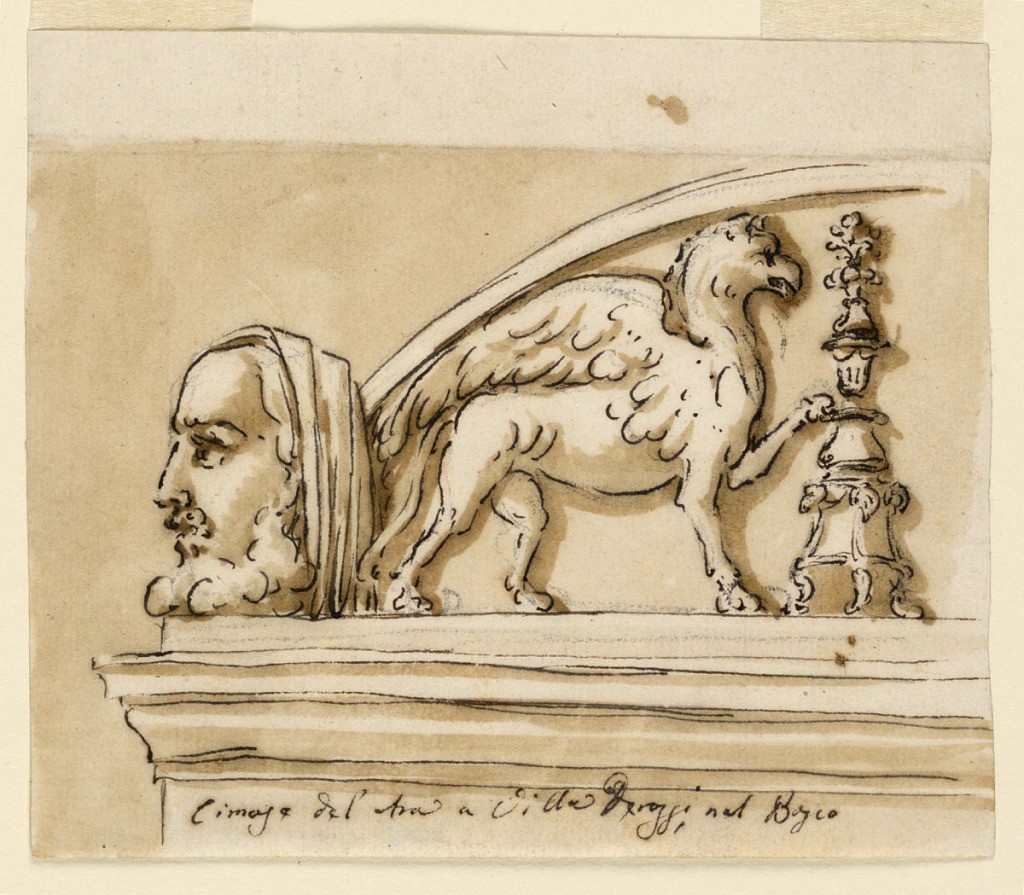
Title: Cresting of an altar
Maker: Giuseppe Barberi, Italian, 1746–1809
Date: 1780–1790
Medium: Pen and brown ink, brush and brown wash, graphite on off-white laid paper, lined
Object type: Drawing
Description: The left side: above an entablature rises a panel framed by a segment. In it, beside a candelabrum, stands a griffin. In front of its left lower corner stands a bearded head as an acroterium. Caption below: "Cimaze del'Ara a Villa Derossi nel Bosco". At left, the background is colored.